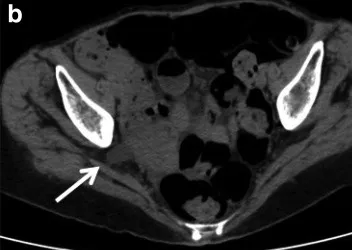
CT scan demonstrating hydroureteronephrosis secondary to herniation of the right ureter into the greater sciatic foramen. Demonstrate the dilated ureter within the greater sciatic foramen (marked by arrow).
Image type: radiology (ct)